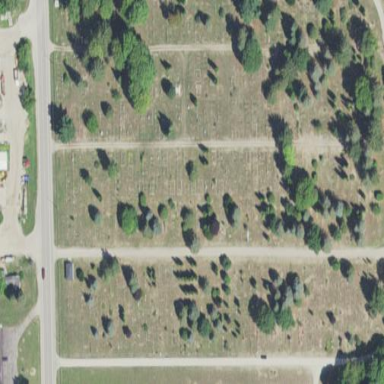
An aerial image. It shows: Cemetery.